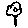
Label: flower